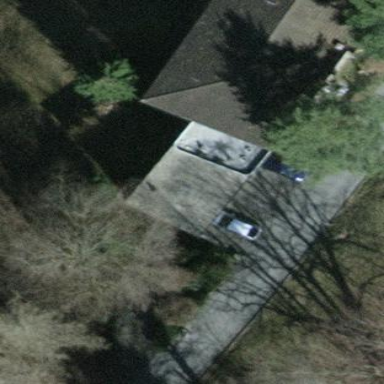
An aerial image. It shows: Garage building.